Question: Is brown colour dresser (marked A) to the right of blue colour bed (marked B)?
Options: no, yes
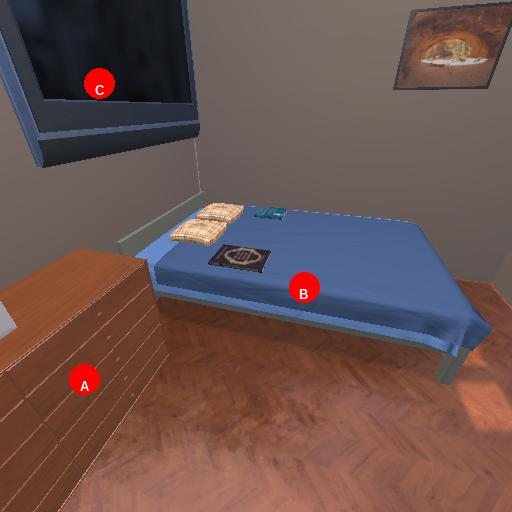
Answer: no